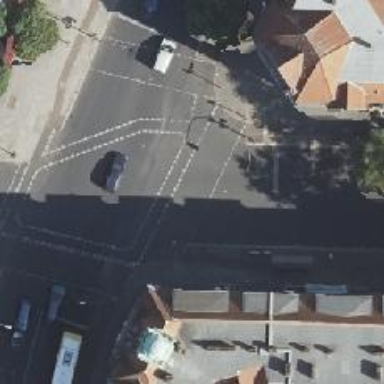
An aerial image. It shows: Road crossing with traffic signals.